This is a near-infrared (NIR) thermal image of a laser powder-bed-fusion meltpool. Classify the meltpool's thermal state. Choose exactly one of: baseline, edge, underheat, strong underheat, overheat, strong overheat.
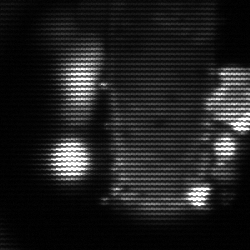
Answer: strong underheat